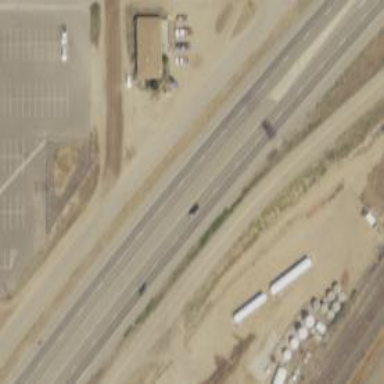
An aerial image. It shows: Expressway with asphalt surface. The highway is classified as trunk and has grade1 tracktype.